Question: I'm using a layoutToLayout navigation transition ('useLayoutToLayoutNavigationTransitions'), but the animation is not fluid; the subviews of the cells jump weirdly around during transition:

what could possibly be wrong?
My collectionviewcell class looks like this:
'''
private class PageCell : UICollectionViewCell {
override init(frame: CGRect) {
super.init(frame: frame)
}
required init(coder aDecoder: NSCoder) {
super.init(coder: aDecoder)
}
var viewController : UIViewController? {
willSet {
for view in self.contentView.subviews as [UIView] {
view.removeFromSuperview()
}
}
didSet {
if let view = viewController?.view {
view.frame = self.contentView.bounds
self.contentView.addSubview(view)
self.contentView.autoresizingMask = .FlexibleHeight | .FlexibleWidth;
view.autoresizingMask = .FlexibleHeight | .FlexibleWidth;
}
}
}
}
'''
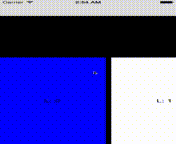
Answer: I solved the issue by using 'TLTransitionLayout' for transitioning to the other layout. It makes the animation look better for more complex cells, because it is not using Core Animation.
The approach is also compatible to 'useLayoutToLayoutNavigationTransitions', so you get all the nice stuff like a new navigation item pushed to the navigation bar etc. (I only tested on iOS8 though).
So these were my steps:
### 1. have a layoutToLayout transition from one UICollectionViewController to another:
---
'''
DetailViewController *detail = [[DetailViewController alloc] init];
detail.useLayoutToLayoutNavigationTransitions = YES;
[self.navigationController pushViewController:detail animated:YES];
'''
...somewhere else in the UICollectionViewController subclass....
'''
- (UICollectionViewTransitionLayout *)collectionView:(UICollectionView *)collectionView transitionLayoutForOldLayout:(UICollectionViewLayout *)fromLayout newLayout:(UICollectionViewLayout *)toLayout
{
NSArray *supplementaryKinds = @[]; // optional supplementary view kinds
TLTransitionLayout *layout = [[TLTransitionLayout alloc] initWithCurrentLayout:fromLayout nextLayout:toLayout supplementaryKinds:supplementaryKinds];
return layout;
}
'''
---
### 2. have a UINavigationControllerDelegate somewhere implementing this method:
---
'''
- (id<UIViewControllerAnimatedTransitioning>)navigationController:(UINavigationController *)navigationController
animationControllerForOperation:(UINavigationControllerOperation)operation
fromViewController:(UIViewController*)fromVC
toViewController:(UIViewController*)toVC
{
if (operation == UINavigationControllerOperationPush) {
return [[PushLayoutToLayoutAnimator alloc] init];
}
if (operation == UINavigationControllerOperationPop) {
return [[PopLayoutToLayoutAnimator alloc] init];
}
return nil;
}
'''
---
### 3. implement the animators:
---
'''
#import "TTProfileDetailPushAnimator.h"
#import <TLTransitionLayout.h>
@implementation TTProfileDetailPushAnimator
- (NSTimeInterval)transitionDuration:(id <UIViewControllerContextTransitioning>)transitionContext
{
return 0.5;
}
- (void)animateTransition:(id<UIViewControllerContextTransitioning>)transitionContext
{
UICollectionViewController *toViewController;
toViewController = (UICollectionViewController *)[transitionContext viewControllerForKey:UITransitionContextToViewControllerKey];
NSAssert([toViewController isKindOfClass:[UICollectionViewController class]], @"must be collection view controller");
NSAssert(toViewController.useLayoutToLayoutNavigationTransitions, @"expecting layoutToLayout transition!");
[[transitionContext containerView] addSubview:toViewController.view];
UICollectionViewLayout *toLayout = toViewController.collectionViewLayout;
UICollectionView *toCollectionView = toViewController.collectionView;
NSTimeInterval duration = [self transitionDuration:transitionContext];
UICollectionViewLayoutInteractiveTransitionCompletion completionBlock = ^(BOOL completed, BOOL finished) {
[transitionContext completeTransition:![transitionContext transitionWasCancelled]];
};
TLTransitionLayout *layout;
layout = (TLTransitionLayout *)[toCollectionView transitionToCollectionViewLayout:toLayout
duration:duration
easing:CubicEaseInOut
completion:completionBlock];
CGPoint toOffset = [toCollectionView toContentOffsetForLayout:layout
indexPaths:[toCollectionView indexPathsForSelectedItems]
placement:TLTransitionLayoutIndexPathPlacementCenter];
layout.toContentOffset = toOffset;
}
@end
'''
---
'''
#import "TTProfileDetailPopAnimator.h"
#import <TLTransitionLayout.h>
@implementation TTProfileDetailPopAnimator
- (NSTimeInterval)transitionDuration:(id <UIViewControllerContextTransitioning>)transitionContext
{
return 0.5;
}
- (void)animateTransition:(id<UIViewControllerContextTransitioning>)transitionContext
{
UICollectionViewController* toViewController;
toViewController = (UICollectionViewController *)[transitionContext viewControllerForKey:UITransitionContextToViewControllerKey];
UICollectionViewController* fromViewController;
fromViewController = (UICollectionViewController *)[transitionContext viewControllerForKey:UITransitionContextFromViewControllerKey];
NSAssert([toViewController isKindOfClass:[UICollectionViewController class]], @"toVC must be collection view controller");
NSAssert([fromViewController isKindOfClass:[UICollectionViewController class]], @"fromVC must be collection view controller");
NSAssert(fromViewController.useLayoutToLayoutNavigationTransitions, @"expecting layoutToLayout transition!");
[[transitionContext containerView] insertSubview:toViewController.view aboveSubview:fromViewController.view];
UICollectionViewLayout *toLayout = toViewController.collectionViewLayout;
UICollectionView *toCollectionView = toViewController.collectionView;
NSTimeInterval duration = [self transitionDuration:transitionContext];
UICollectionViewLayoutInteractiveTransitionCompletion completionBlock = ^(BOOL completed, BOOL finished) {
[transitionContext completeTransition:![transitionContext transitionWasCancelled]];
};
TLTransitionLayout *layout;
layout = (TLTransitionLayout *)[toCollectionView transitionToCollectionViewLayout:toLayout
duration:duration
easing:CubicEaseInOut
completion:completionBlock];
CGPoint toOffset = [toCollectionView toContentOffsetForLayout:layout
indexPaths:[toCollectionView indexPathsForVisibleItems]
placement:TLTransitionLayoutIndexPathPlacementCenter];
layout.toContentOffset = toOffset;
}
@end
'''